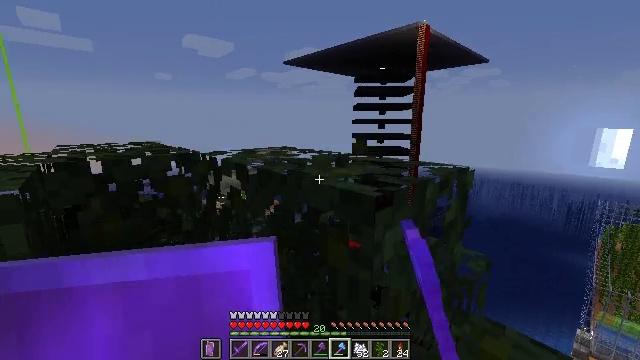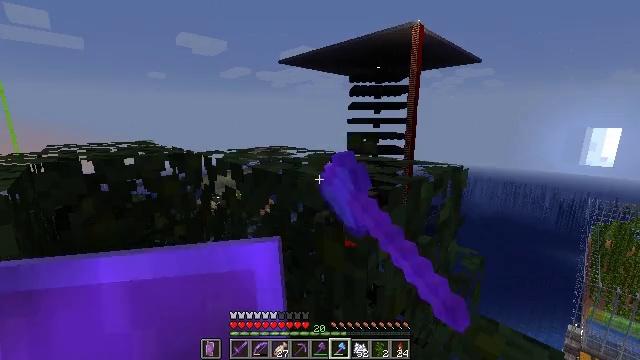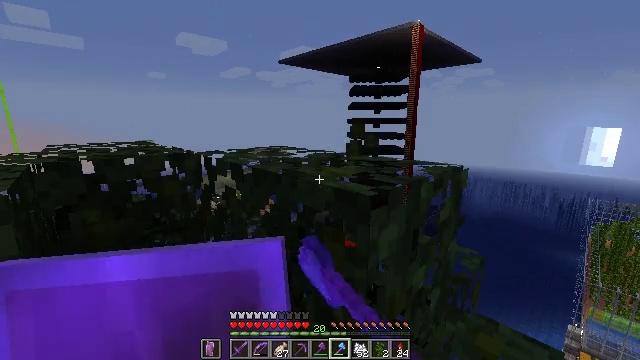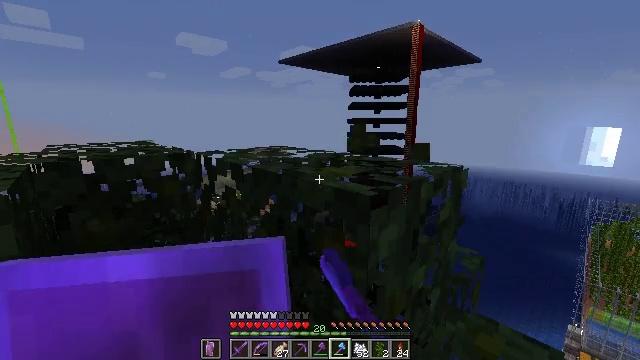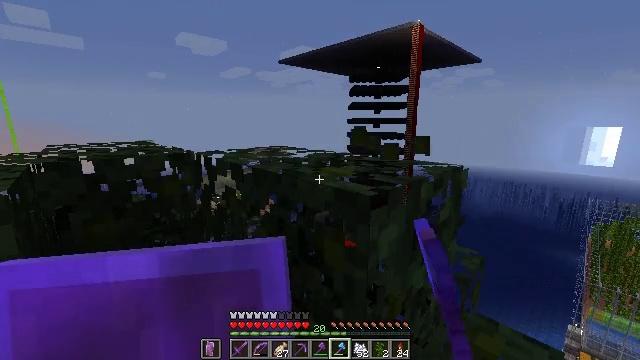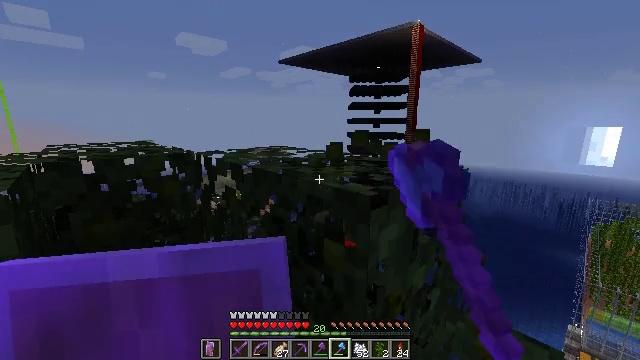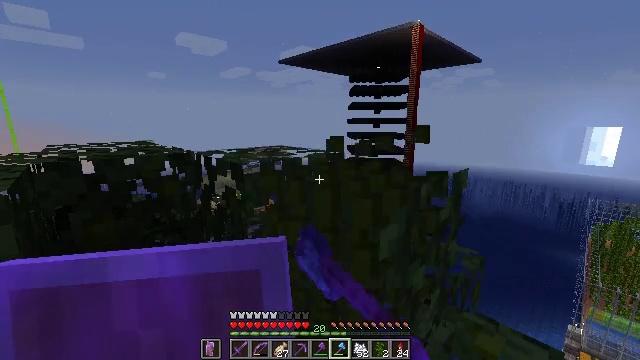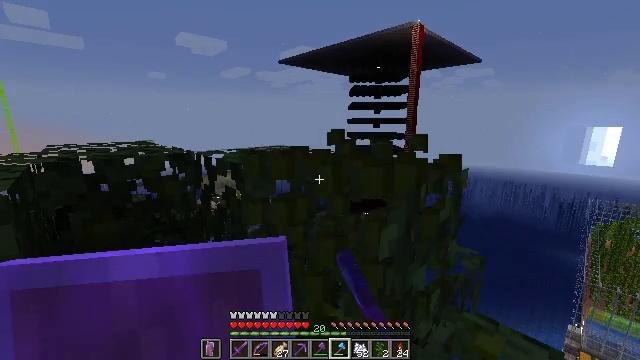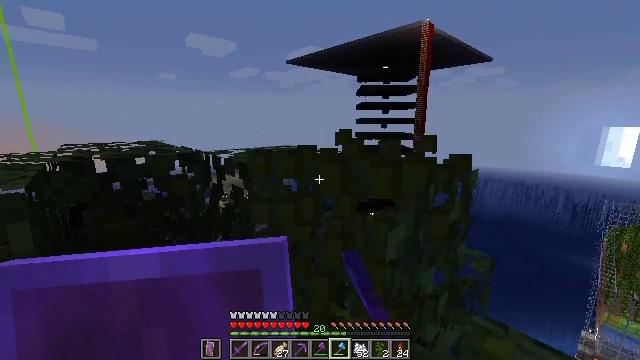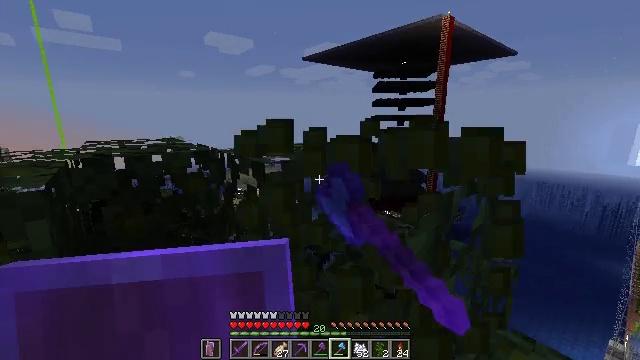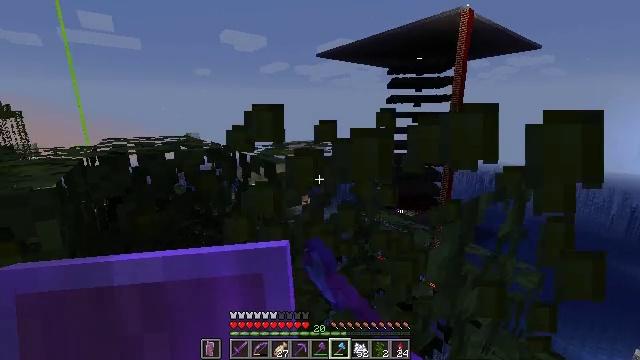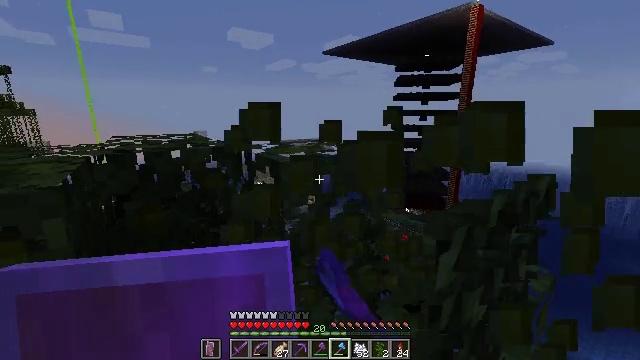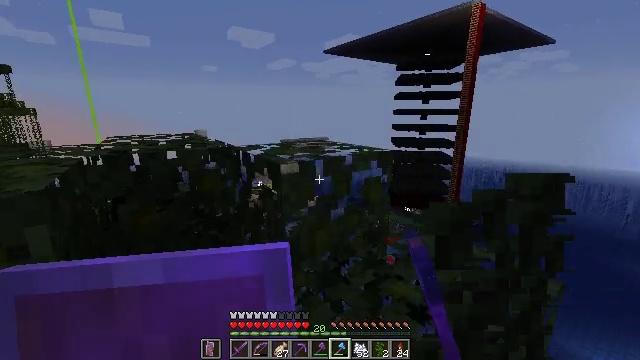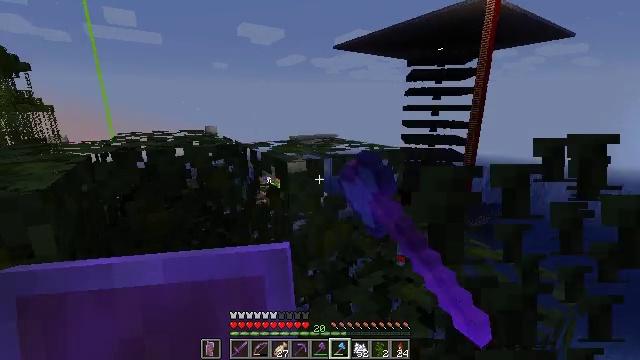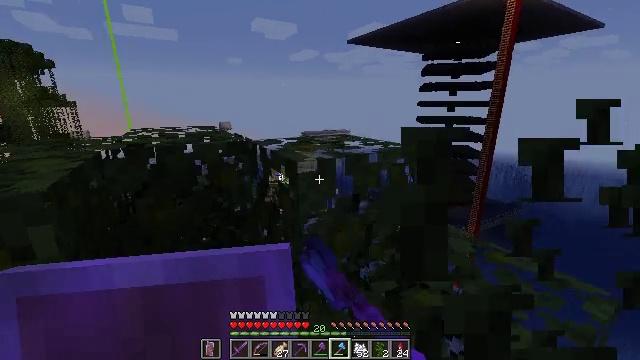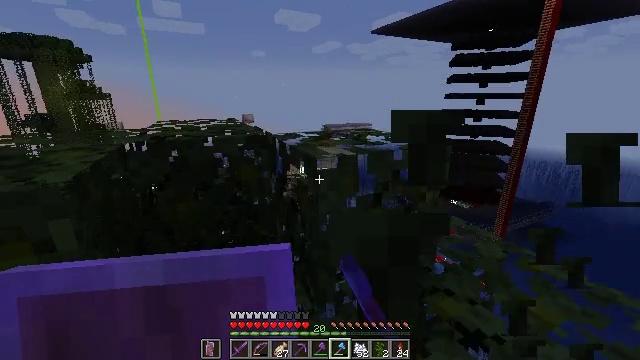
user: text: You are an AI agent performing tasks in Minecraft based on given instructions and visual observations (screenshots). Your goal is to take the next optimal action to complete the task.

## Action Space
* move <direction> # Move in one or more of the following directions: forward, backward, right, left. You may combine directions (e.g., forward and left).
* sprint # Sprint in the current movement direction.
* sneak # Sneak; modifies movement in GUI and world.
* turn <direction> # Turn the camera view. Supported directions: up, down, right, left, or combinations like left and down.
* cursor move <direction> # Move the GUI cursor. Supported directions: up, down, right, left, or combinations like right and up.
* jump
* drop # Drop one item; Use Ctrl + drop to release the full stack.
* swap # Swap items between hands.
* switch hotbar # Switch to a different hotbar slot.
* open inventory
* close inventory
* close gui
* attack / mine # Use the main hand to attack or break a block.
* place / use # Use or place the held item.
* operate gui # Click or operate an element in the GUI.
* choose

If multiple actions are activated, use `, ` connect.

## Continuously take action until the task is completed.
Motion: motion action
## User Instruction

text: Break the jungle leaves with your hand or shears.
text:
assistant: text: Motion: sneak, turn right, attack / mine
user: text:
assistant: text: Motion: sneak, attack / mine
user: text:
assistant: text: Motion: sneak, attack / mine
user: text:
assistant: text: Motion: sneak, attack / mine
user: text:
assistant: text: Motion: sneak, attack / mine
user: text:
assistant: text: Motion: sneak, attack / mine
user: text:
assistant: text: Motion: sneak, attack / mine
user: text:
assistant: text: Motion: move forward, sneak, turn left, attack / mine
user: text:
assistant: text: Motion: move forward, sneak, turn left, attack / mine
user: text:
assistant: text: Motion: move forward, sneak, turn left, attack / mine
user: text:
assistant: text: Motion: move forward, sneak, turn left, attack / mine
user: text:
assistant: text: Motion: move forward, sneak, attack / mine
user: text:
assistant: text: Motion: move forward, sneak, turn left, attack / mine
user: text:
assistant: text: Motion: move forward, sneak, turn left, attack / mine
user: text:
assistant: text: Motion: move forward, sneak, turn left and down, attack / mine
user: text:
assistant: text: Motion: move forward, sneak, turn left, attack / mine
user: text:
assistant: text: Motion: move forward, sneak, attack / mine
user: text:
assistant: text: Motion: move forward, sneak, attack / mine
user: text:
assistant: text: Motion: move forward, sneak, turn left, attack / mine
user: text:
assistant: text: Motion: move forward, sneak, attack / mine
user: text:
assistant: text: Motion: move forward, sneak, attack / mine
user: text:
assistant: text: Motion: move forward, sneak, turn left, attack / mine
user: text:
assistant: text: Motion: move forward, sneak, turn left, attack / mine
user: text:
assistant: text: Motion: move forward, sneak, turn left and down, attack / mine
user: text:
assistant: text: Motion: move forward, sneak, turn left and down, attack / mine
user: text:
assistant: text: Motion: move forward, sneak, turn left, attack / mine
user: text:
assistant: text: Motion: move forward, sneak, turn left, attack / mine
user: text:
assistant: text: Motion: move forward, sneak, turn left and up, attack / mine
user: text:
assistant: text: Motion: move forward, sneak, attack / mine
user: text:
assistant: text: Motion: move forward, sneak, turn left, attack / mine